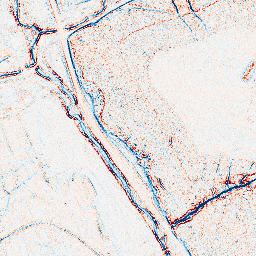
Category: edge_preserving
Decomposition family: bilateral
Decomposition parameters: d: 5
sigma_color: 150
sigma_space: 75
Upsampling method: quartic
Upsampling parameters: scale: 8
Upsampling scale: 8